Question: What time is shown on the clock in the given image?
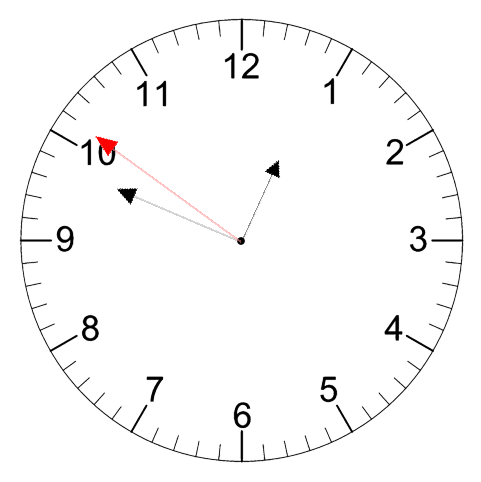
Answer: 12:48:51